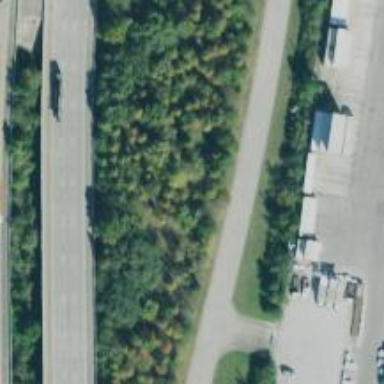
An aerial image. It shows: Secondary road with frontage road.